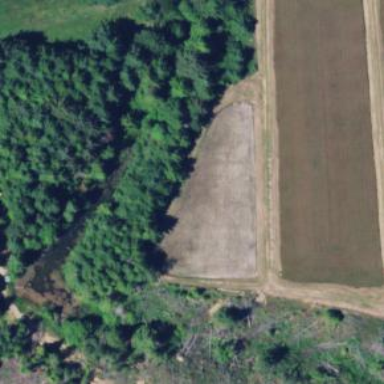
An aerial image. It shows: Farmland with cranberries as the main crop.